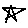
Label: star